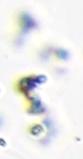
Label: Phaeocystis